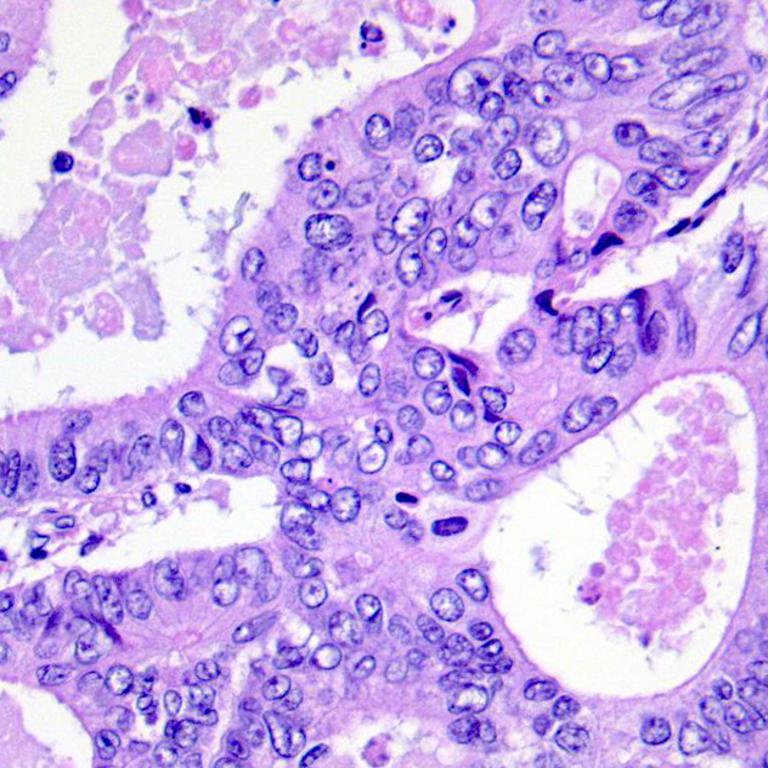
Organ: colon
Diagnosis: adenocarcinomas